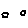
Label: cloud